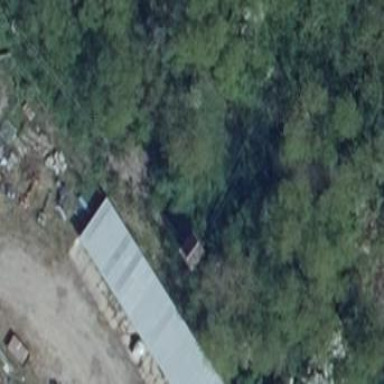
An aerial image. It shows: Outbuilding.